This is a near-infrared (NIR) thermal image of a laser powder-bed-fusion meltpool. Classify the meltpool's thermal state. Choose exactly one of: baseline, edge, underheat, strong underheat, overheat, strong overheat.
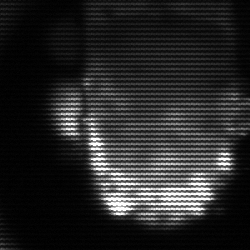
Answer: baseline